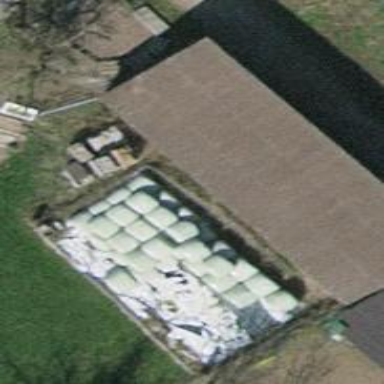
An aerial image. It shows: Shed building.